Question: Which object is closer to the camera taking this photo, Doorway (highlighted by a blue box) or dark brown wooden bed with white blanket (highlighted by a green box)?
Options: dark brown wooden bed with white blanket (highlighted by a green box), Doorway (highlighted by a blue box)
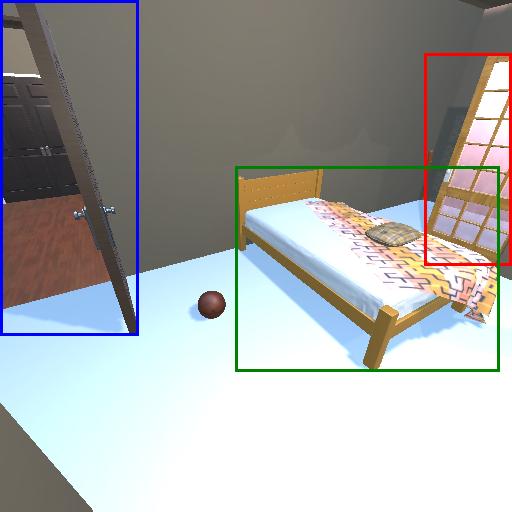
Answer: dark brown wooden bed with white blanket (highlighted by a green box)